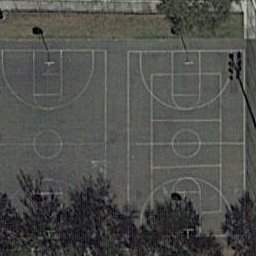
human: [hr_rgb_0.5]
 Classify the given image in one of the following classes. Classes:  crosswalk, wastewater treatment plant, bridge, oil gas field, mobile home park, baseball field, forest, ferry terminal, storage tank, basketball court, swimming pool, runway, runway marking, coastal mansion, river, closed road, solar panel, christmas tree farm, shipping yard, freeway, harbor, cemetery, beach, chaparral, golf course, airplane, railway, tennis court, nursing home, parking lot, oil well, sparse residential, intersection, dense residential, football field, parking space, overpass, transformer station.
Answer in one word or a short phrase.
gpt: basketball court